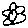
Label: flower